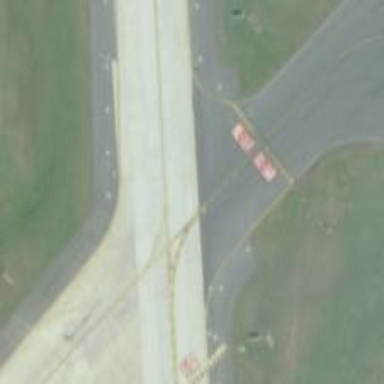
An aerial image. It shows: View of taxiway at the airport.